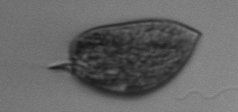
Label: Prorocentrum_micans